Interaction volume radius: 5 \u00c5
Interaction volume height: 40 \u00c5
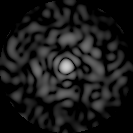
Disorder parameter: 0.7857